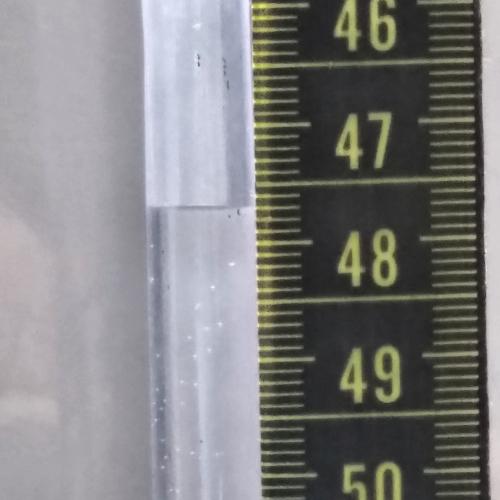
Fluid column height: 47.7 cm